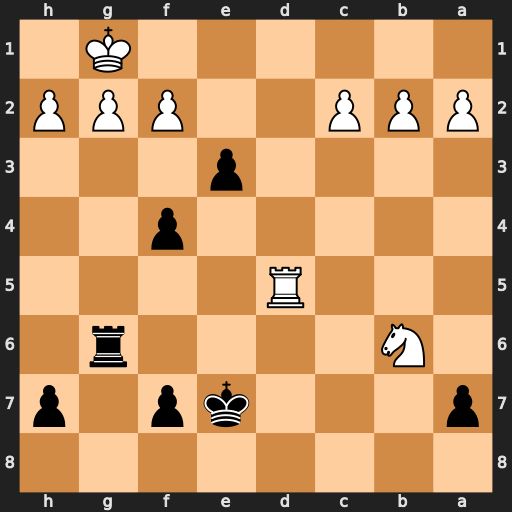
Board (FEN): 8/p3kp1p/1N4r1/3R4/5p2/4p3/PPP2PPP/6K1
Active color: b
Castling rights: -
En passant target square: -
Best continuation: e2 Re5+ Re6 Rxe2 Rxe2